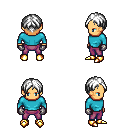
a pixel art fantasy rpg character, male body template, human, tanned skin, teal long-sleeve shirt, magenta pants, white parted hairstyle, metal gloves, gold boots, four views (front, back, left, right), 2x2 character sprite sheet, small pixel art, hard edges, no anti-aliasing